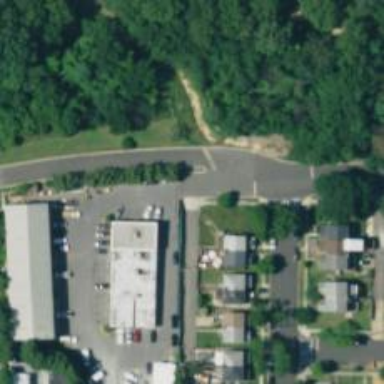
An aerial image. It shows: Alley classified as service road.